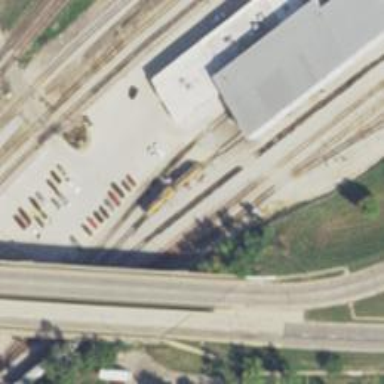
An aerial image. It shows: Railway siding with rails.